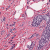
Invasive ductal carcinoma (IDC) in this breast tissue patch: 1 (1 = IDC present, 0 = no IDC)